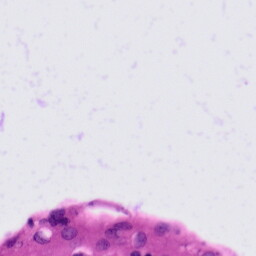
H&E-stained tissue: Tonsil